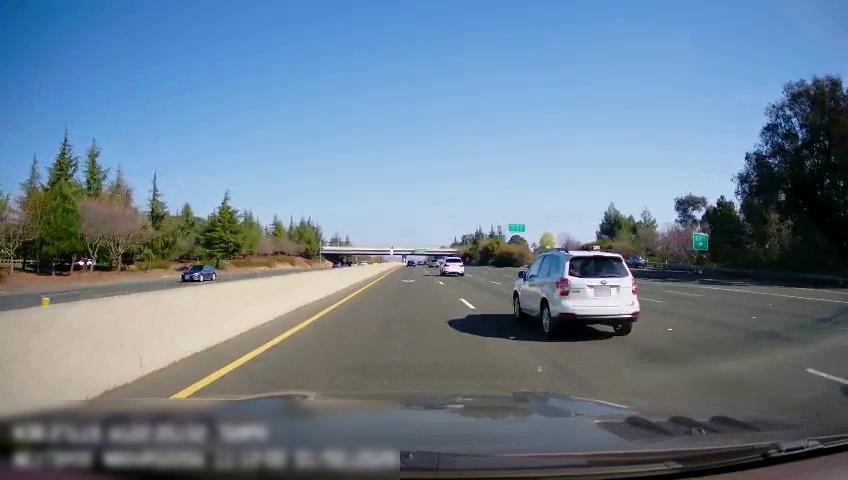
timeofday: Day
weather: Sunny
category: Drivable Space
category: Drivable Space
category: Vehicles | Car
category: Vehicles | Car
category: Vehicles | SUV
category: Vehicles | SUV
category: Vehicles | SUV
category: Vehicles | Car
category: Lanes | Alternate Lane
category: Lanes | Current Lane
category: Lanes | Current Lane
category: Lanes | Alternate Lane
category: Lanes | Alternate Lane
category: Lanes | Alternate Lane
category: Lanes | Opposite Lane
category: Traffic | Signs
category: Traffic | Signs